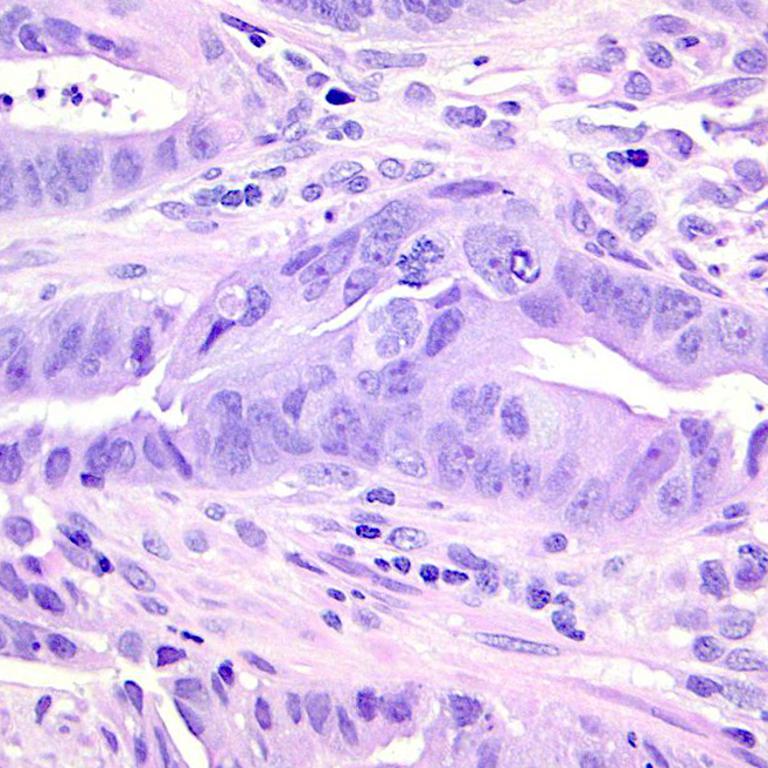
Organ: colon
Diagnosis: adenocarcinomas